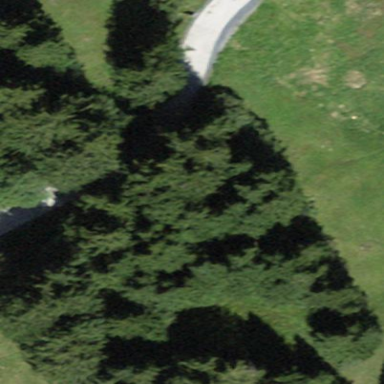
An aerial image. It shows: Forest with needle-leaved trees.